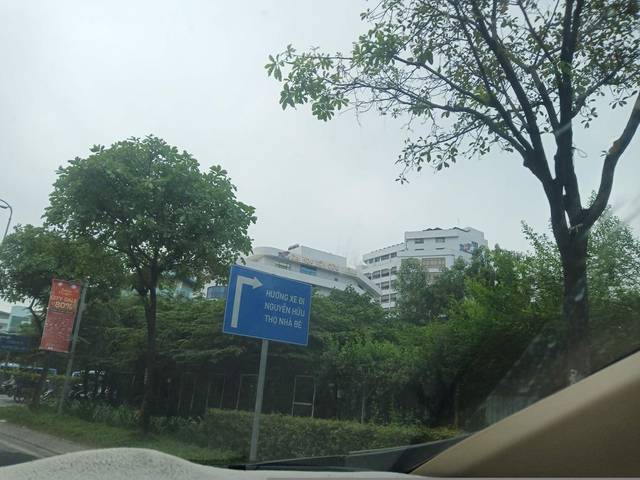
Region: Vietnam
Coordinates: 10.734, 106.7